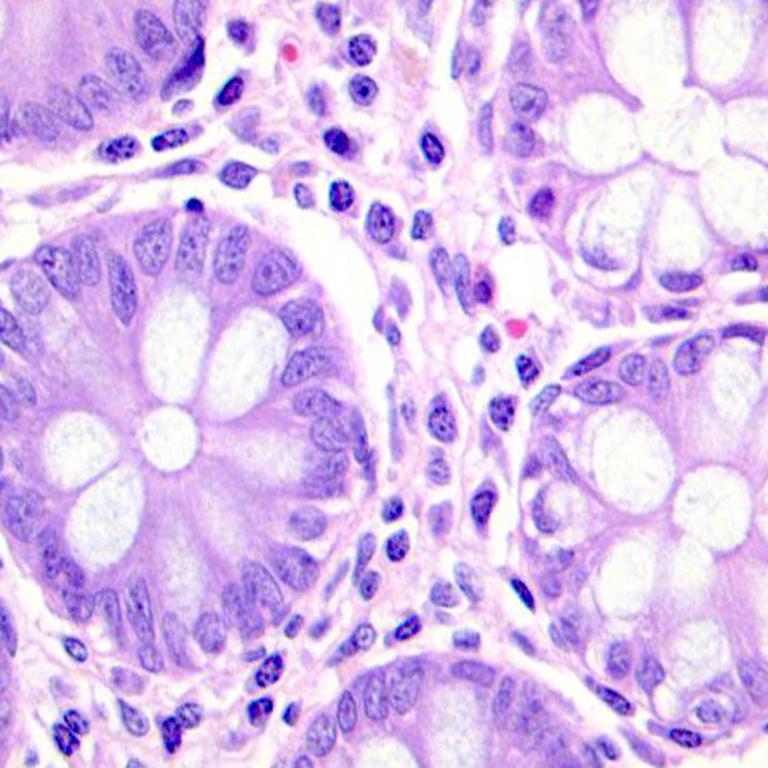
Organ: colon
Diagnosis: benign